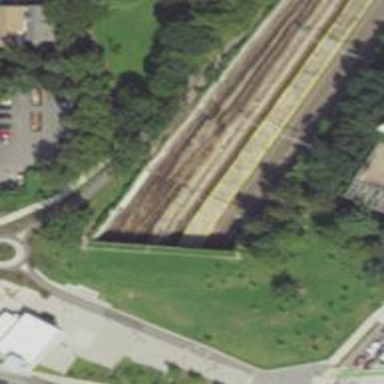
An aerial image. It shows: Railway crossing.